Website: apple
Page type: billing-address
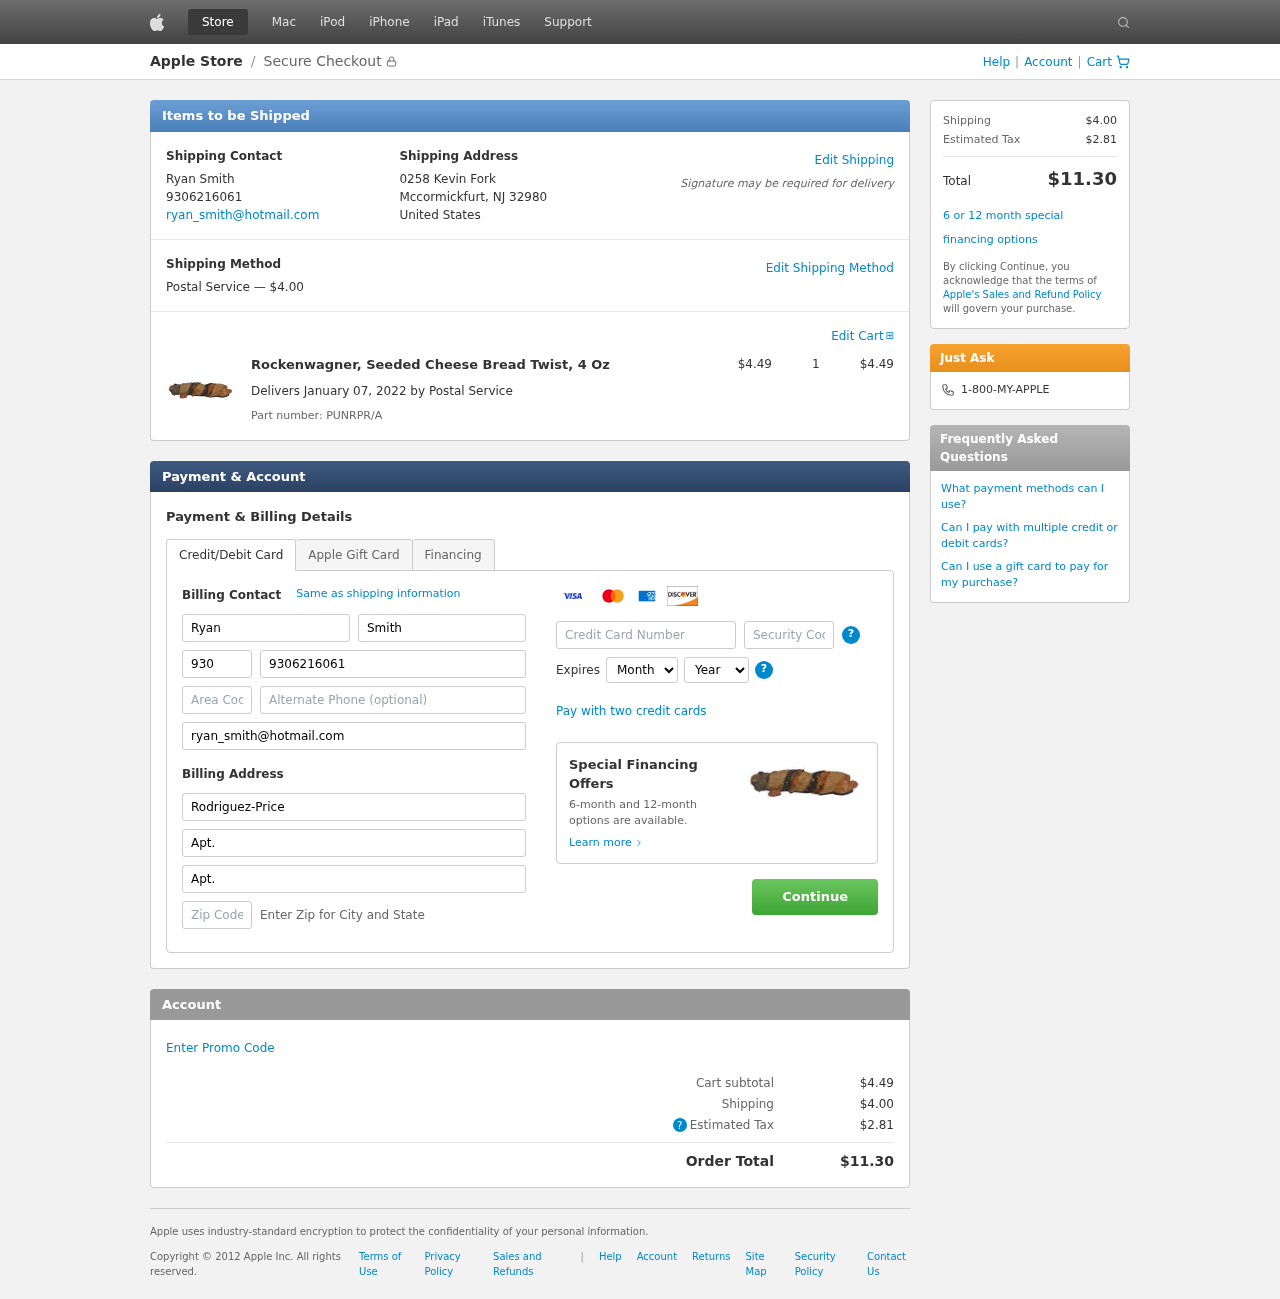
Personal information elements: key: PII_CARD_CVV
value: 878
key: PII_CARD_EXPIRY_MONTH
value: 04
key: PII_CARD_EXPIRY_YEAR
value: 30
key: PII_CARD_NUMBER
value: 6011 8944 2167 9093
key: PII_CITY_STATE_ZIP
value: Mccormickfurt, NJ 32980
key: PII_COMPANY
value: Rodriguez-Price
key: PII_COUNTRY
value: United States
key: PII_EMAIL
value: ryan_smith@hotmail.com
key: PII_FIRSTNAME
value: Ryan
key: PII_FULLNAME
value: Ryan Smith
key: PII_LASTNAME
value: Smith
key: PII_PHONE
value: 9306216061
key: PII_PHONE_AREA
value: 930
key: PII_POSTCODE2
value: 73376
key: PII_STREET
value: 0258 Kevin Fork
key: PII_STREET2
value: Apt. 719
Product elements: key: PRODUCT1_NAME
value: Rockenwagner, Seeded Cheese Bread Twist, 4 Oz
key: PRODUCT1_PRICE
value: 4.49
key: PRODUCT1_QUANTITY
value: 1
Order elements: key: ORDER_SHIPPING_COST
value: $4.00
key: ORDER_SUBTOTAL
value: $4.49
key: ORDER_DELIVERY_DATE
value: January 07, 2022
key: ORDER_PART_NUMBER
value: PUNRPR/A
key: ORDER_TAX
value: $2.81
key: ORDER_TOTAL
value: $11.30